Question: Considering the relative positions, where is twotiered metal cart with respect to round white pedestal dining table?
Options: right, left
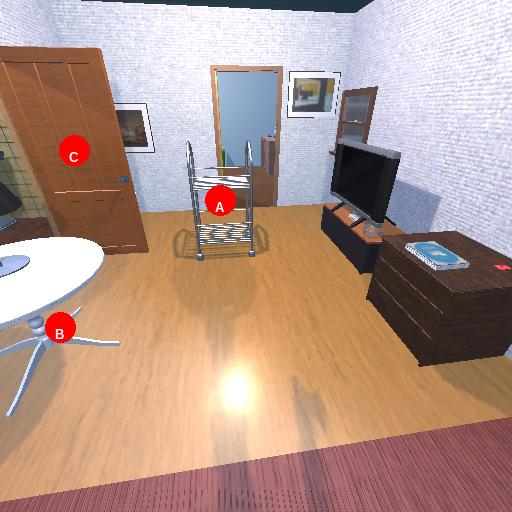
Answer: right